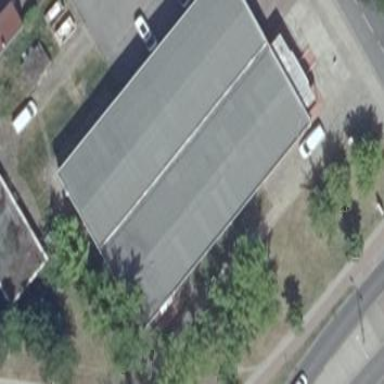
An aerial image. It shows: Building.